Question: Question...
How can I toggle the visibility of several other fields (checkboxes/textboxes) on form based upon the selection of a combobox item. The image below shows a listbox but either way, how do use vba code to turn on or off visibility of all the fields in the grey box. Basically, if the combobox selection is then visible=true. Else visible=false How can I code this???

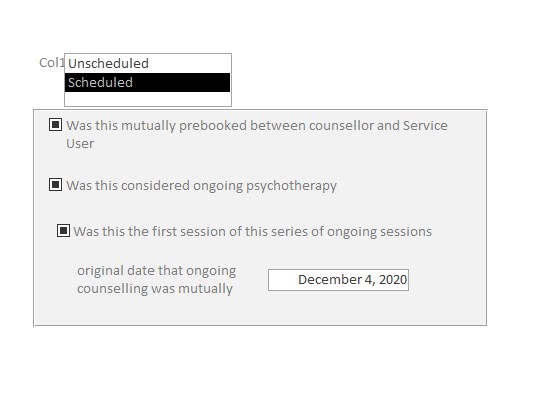
Answer: Use combobox AfterUpdate event and probably form Current event as well. So build a procedure that can be called from both events, something like:
'''
Sub Form_Current()
SetVisible
End Sub
Sub cbo1_AfterUpdate()
SetVisible
End Sub
Sub SetVisible()
Me.tbx1.Visible = Me.cbo1 = "scheduled"
Me.cbx1.Visible = Me.cbo1 = "scheduled"
End Sub
'''
Alternative is to use Conditional Formatting for textboxes and comboboxes (sorry, not applicable to other controls) to Enable/Disable as well as set colors so appear not visible.